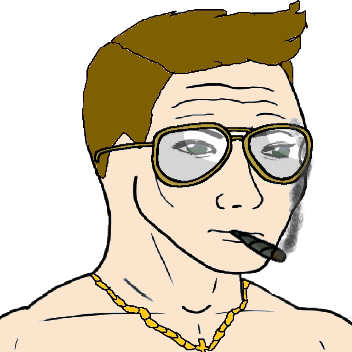
Label: 5_Handsome_Wojak